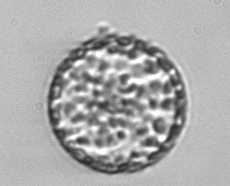
Label: Coscinodiscus